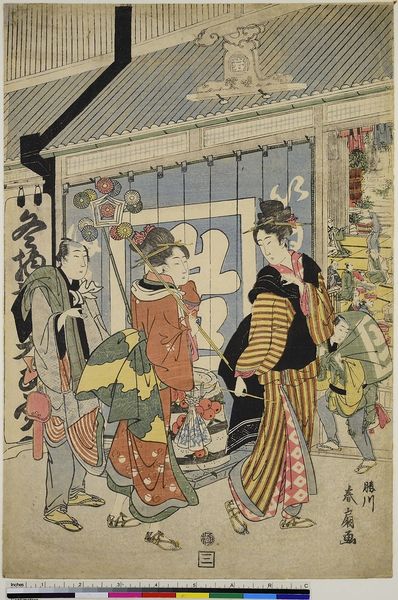
Künstler: Katsukawa Shunsen
Standort: Hamburg
Institution: Museum für Kunst und Gewerbe Hamburg
Schlagwörter: mann, menschen, stadt, frau, dach, kleidung, haare, gewänder, lampions, frucht, holzschnitt, japan, laden, figuren, sandalen, japanisch, schriftzeichen, regenrinne, druckgraphik, druckgrafik, asiatisch, tracht, chinesisch, china, leben, zeit, farbholzschnitt, kimono, volkstracht, edo, accessoires, reproduktionen, druckerzeugnisse, früchte, zubehör, geschäft